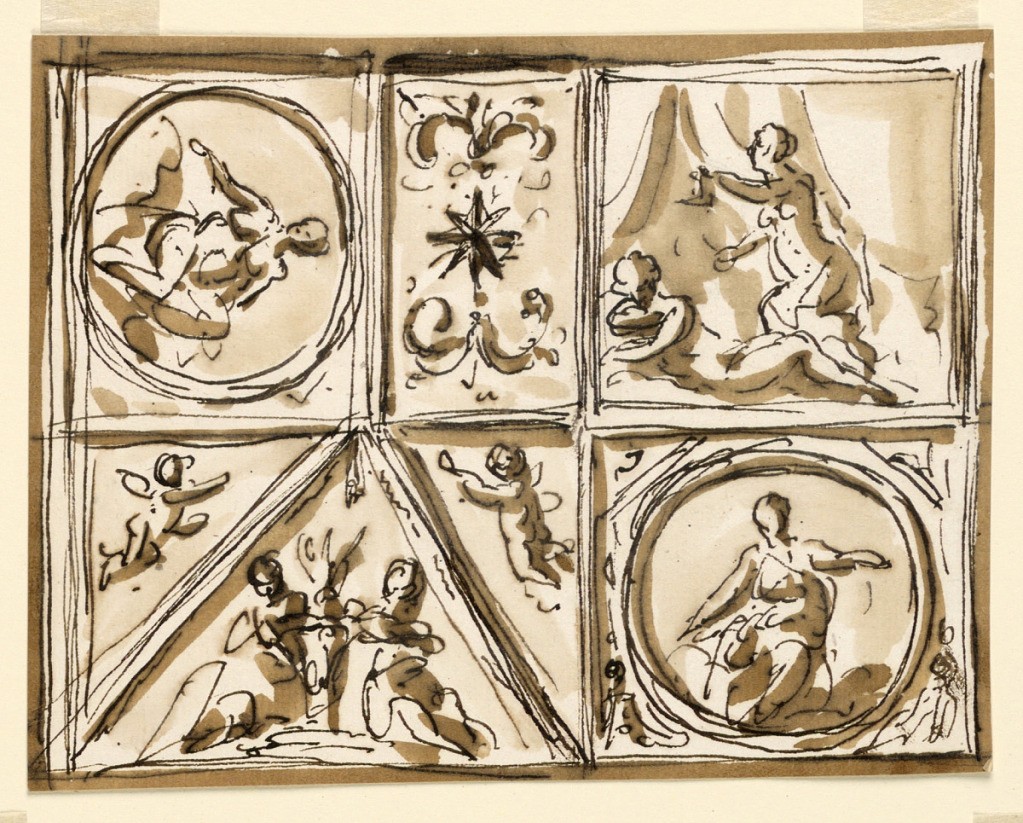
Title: Design for Ceiling Decoration
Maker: Giuseppe Barberi, Italian, 1746–1809
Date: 1746–1809
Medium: Pen and brown ink, brush and brown wash on off-white laid paper
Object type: Drawing
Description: Design for Ceiling Decoration.